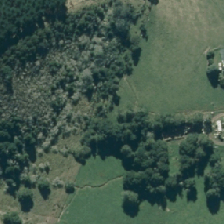
Land cover: indigenous_forest